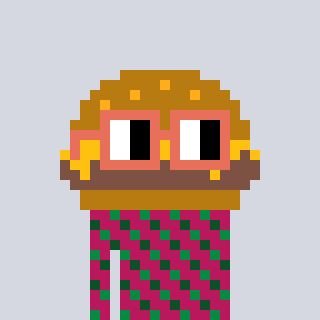
a pixel art character with square orange glasses, a burger-shaped head and a darkpink-colored body on a cool background